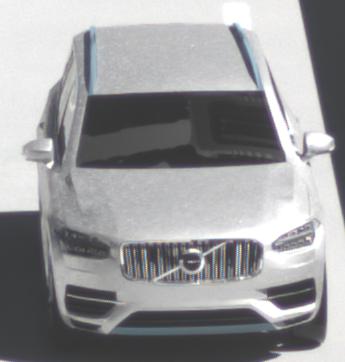
Make: Volvo
Model: XC90 B5
Detailed model: XC90 (L)
Model produced from: 2019/08
Model produced until: 2020/04
Doors: 5
Color: white
Road condition: dry road
Daytime: midday
Contrast: high contrast